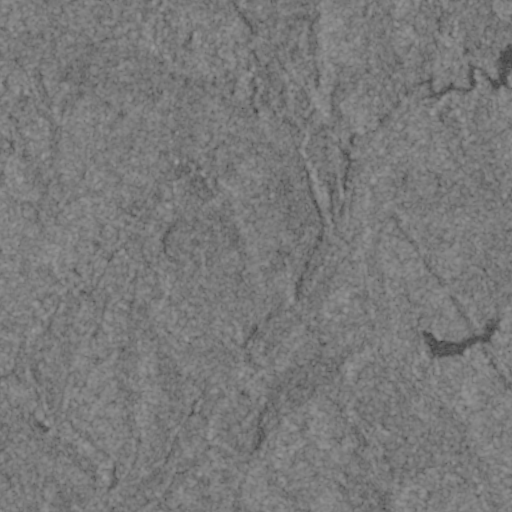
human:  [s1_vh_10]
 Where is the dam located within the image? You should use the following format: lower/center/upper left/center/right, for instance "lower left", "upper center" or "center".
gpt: The dam is located in the upper right of the image.
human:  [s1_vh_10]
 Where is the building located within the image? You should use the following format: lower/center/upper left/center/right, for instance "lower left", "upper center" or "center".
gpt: There is no building in the image.

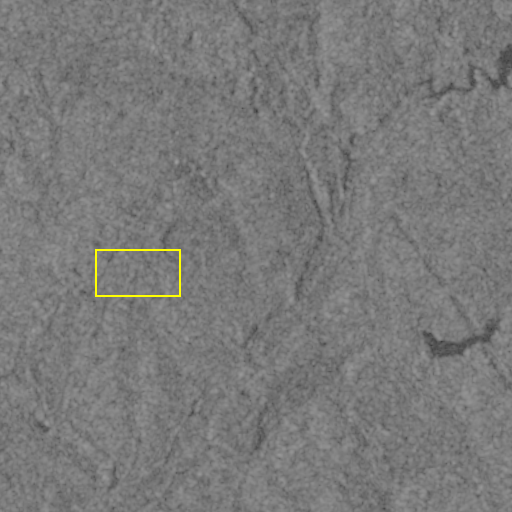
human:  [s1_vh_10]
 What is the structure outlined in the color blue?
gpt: There is no blue outline.
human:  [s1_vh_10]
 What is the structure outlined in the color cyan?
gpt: There is no structure outlined in cyan.